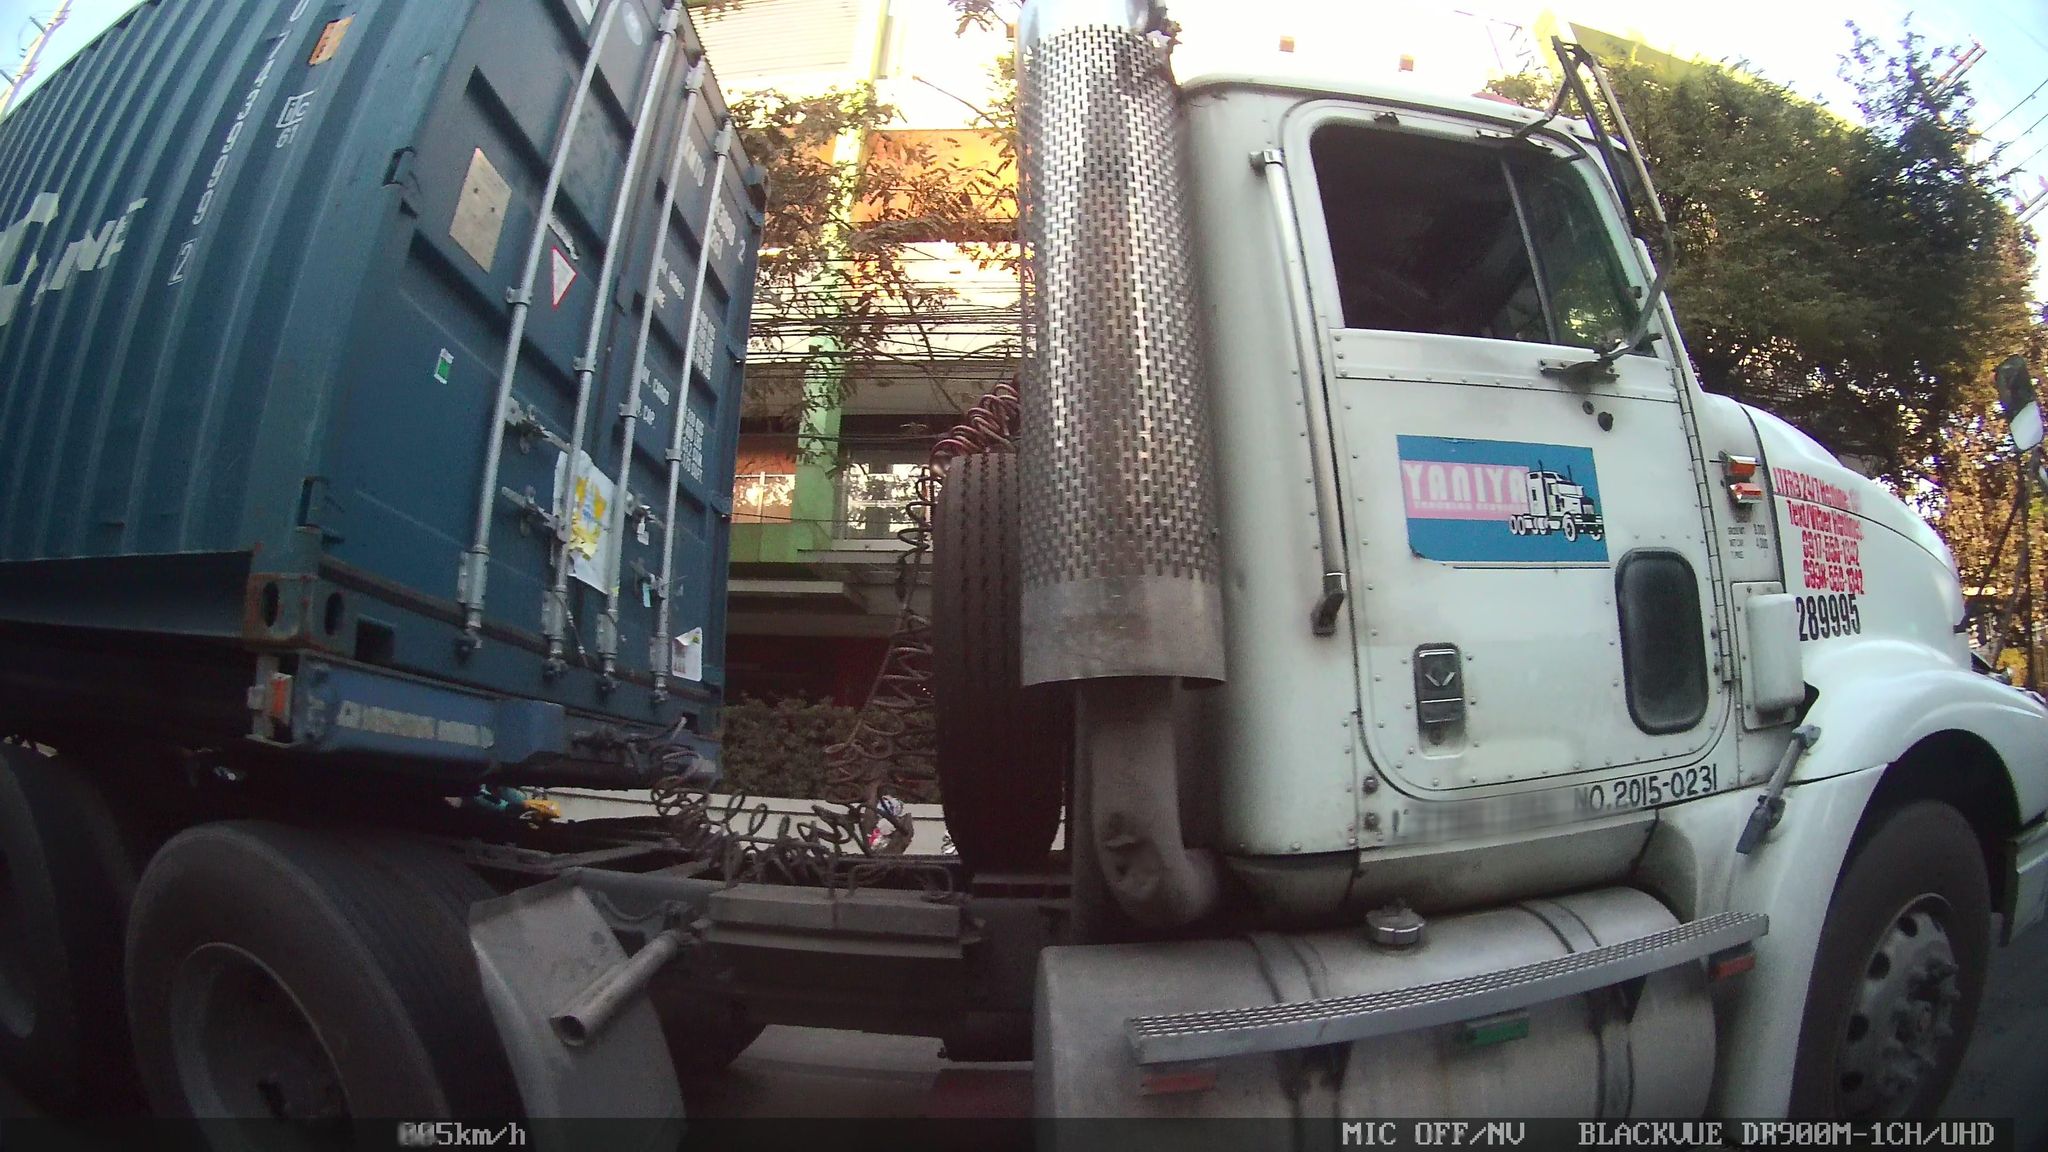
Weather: clear
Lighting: day
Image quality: good
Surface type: walking surface
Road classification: secondary
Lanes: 3
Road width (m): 9
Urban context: urban centre
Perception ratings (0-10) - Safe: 2.14, Lively: 1.51, Beautiful: 1.33, Boring: 7.99, Depressing: 3.7, Wealthy: 3.73